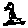
Label: bird